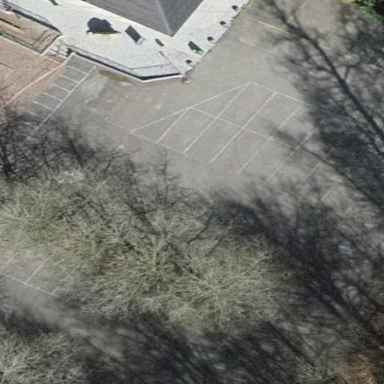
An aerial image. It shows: Parking area with surface.